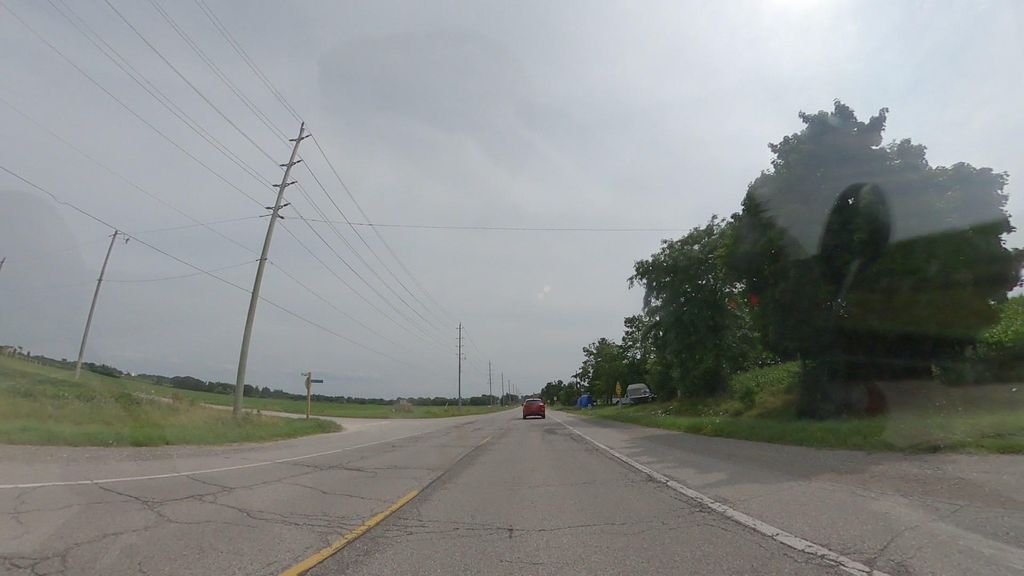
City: kitchener-waterloo